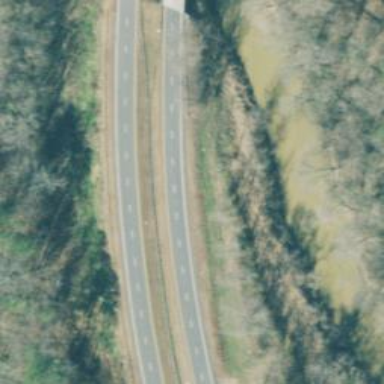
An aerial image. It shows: Asphalt road classified as primary highway with expressway characteristics.